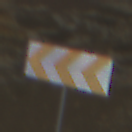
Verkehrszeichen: RichtungstafelnInKurvenGrossRechts
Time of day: MorningAfternoon
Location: Outdoor (Nature)
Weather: Clear
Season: NotSpecified
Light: Natural